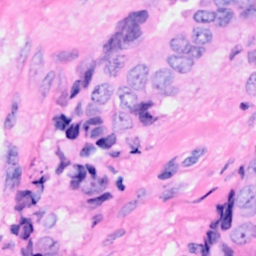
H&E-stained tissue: Breast